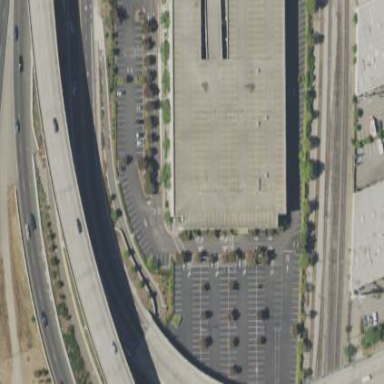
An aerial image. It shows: Multi-storey parking building.